Question: The picture shows the balloon popping problem. You need to pop all the balloons in a certain order. The reward for a popped balloon is the product of itself and the values on the left and right balloons. If there is no balloon on the left or right, multiply the value of the balloon on the left or right by 1. You need only find the total maximum reward. Give me the number.
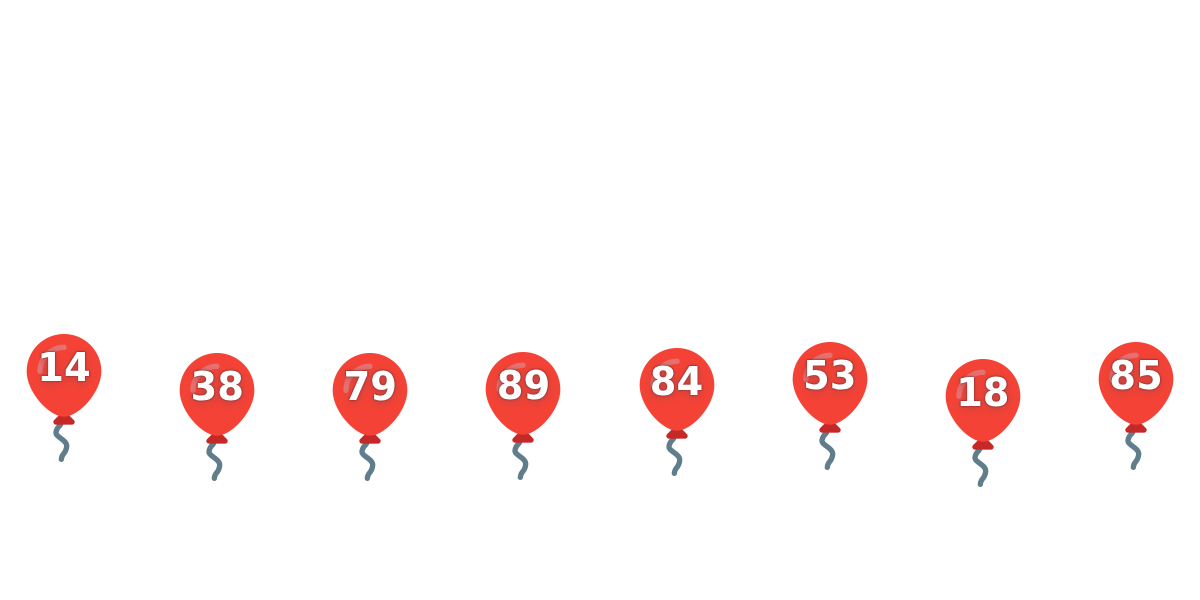
Answer: 1994270